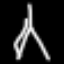
Label: The Eiffel Tower